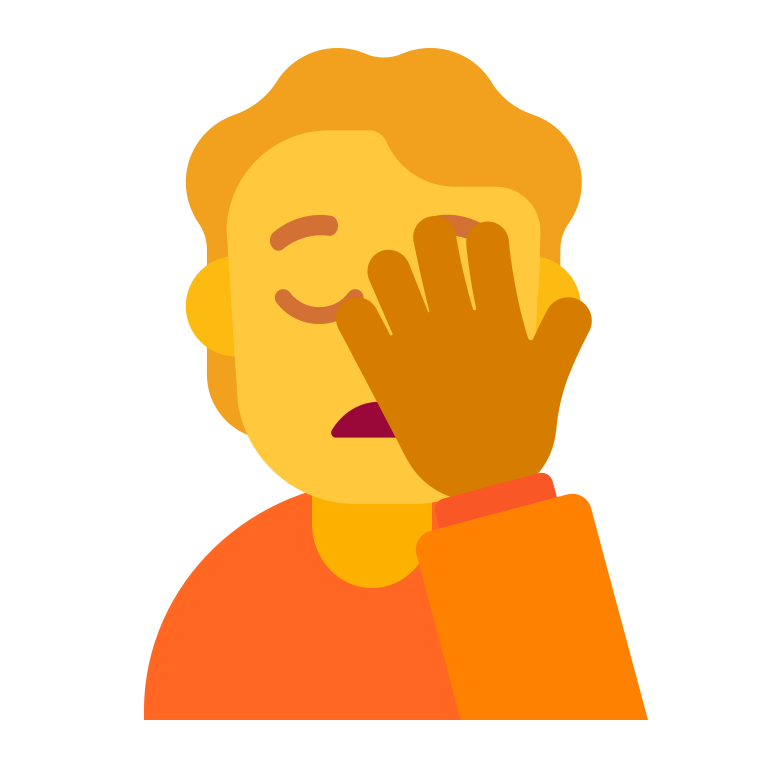
person facepalming flat default